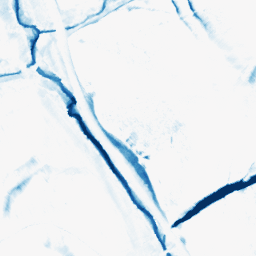
Category: morphological
Decomposition family: morphological_diamond
Decomposition parameters: operation: closing
radius: 10
Upsampling method: quadratic
Upsampling parameters: scale: 8
Upsampling scale: 8